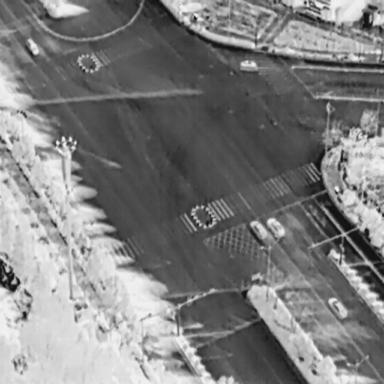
There are five Cars in the infrared image.